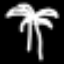
Label: palm tree